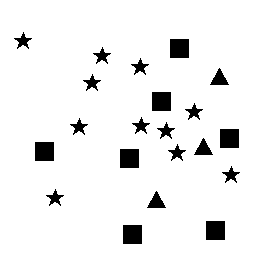
Squares: 7
Triangles: 3
Stars: 11
Total shapes: 21